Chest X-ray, AP view. Patient: 61 years old, sex M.
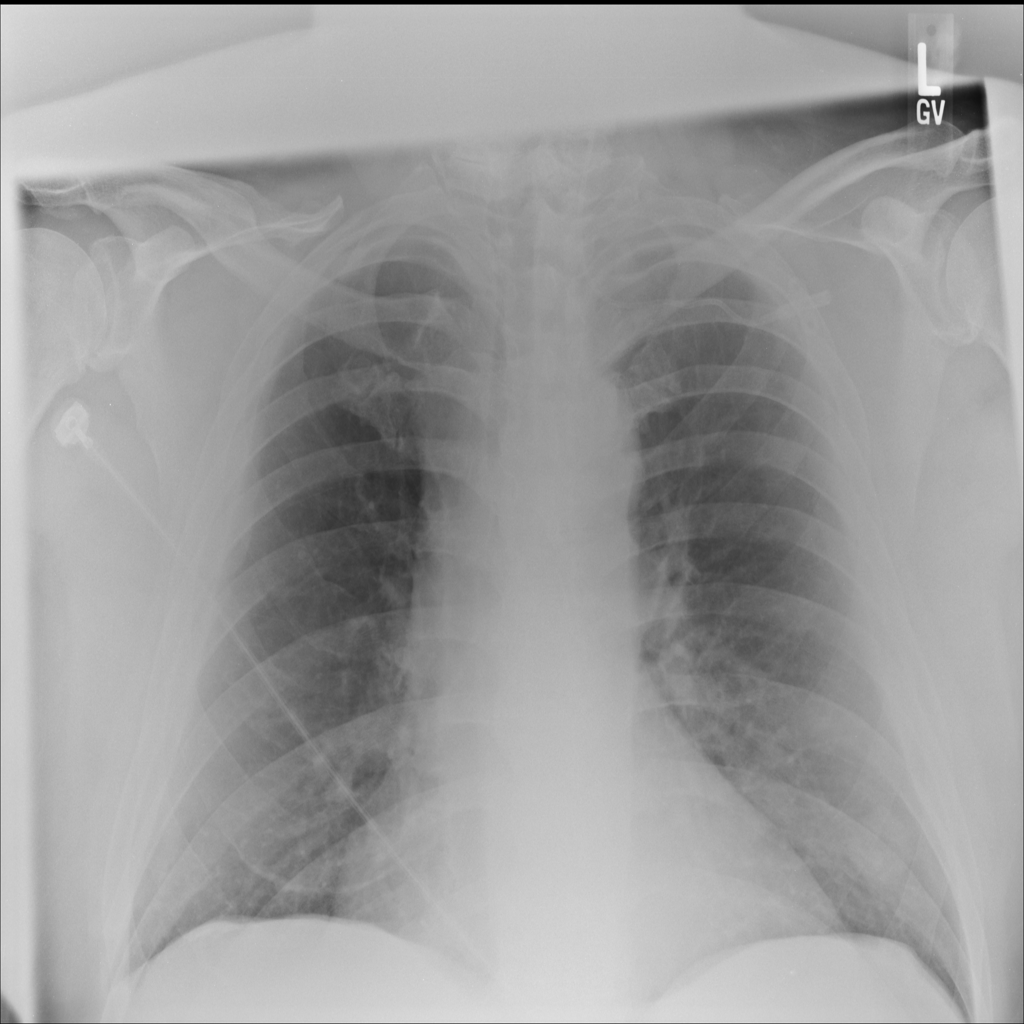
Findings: No Finding